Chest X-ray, PA view. Patient: 48 years old, sex M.
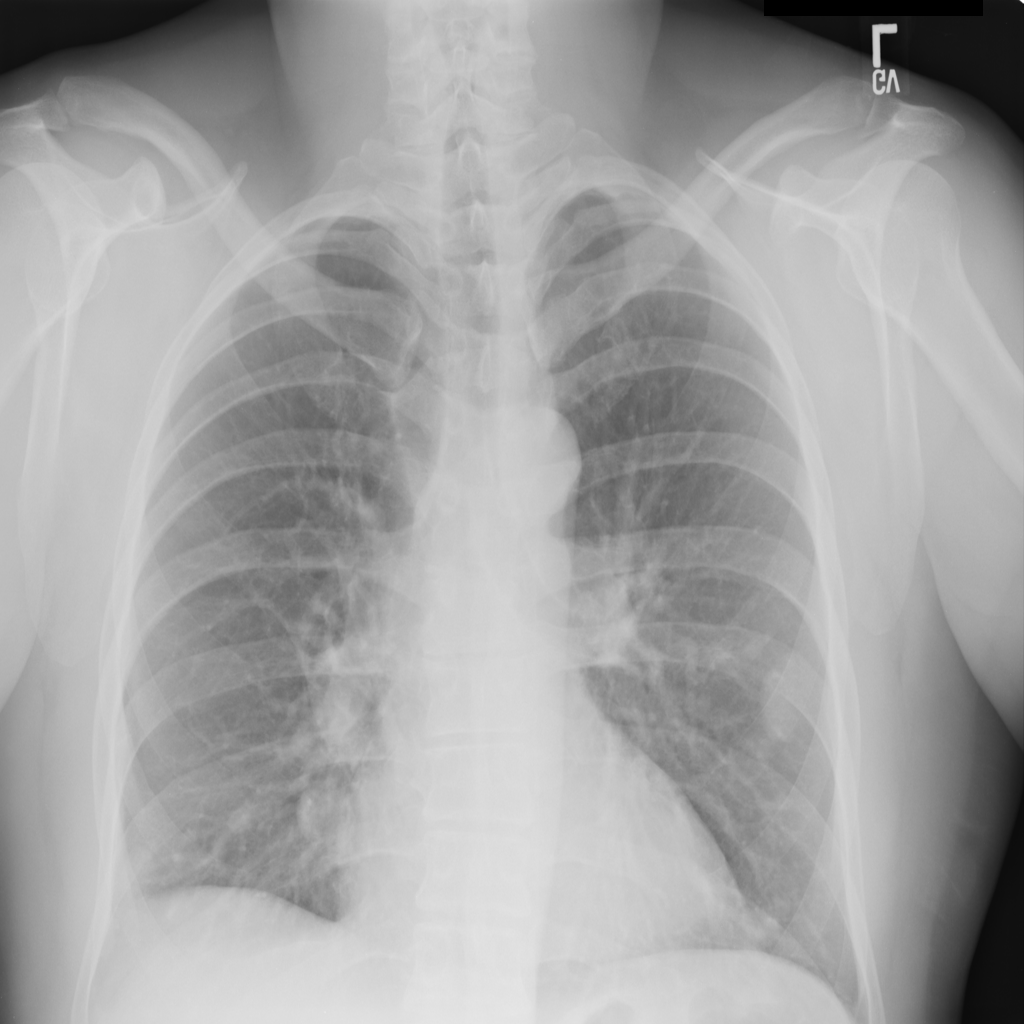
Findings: Nodule